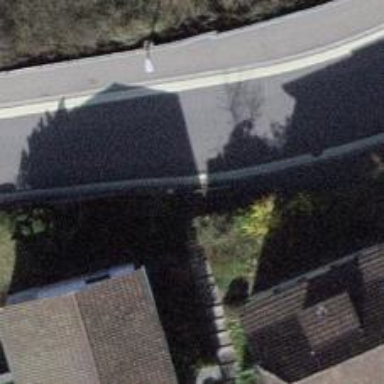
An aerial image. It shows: Steps on sett surface road.